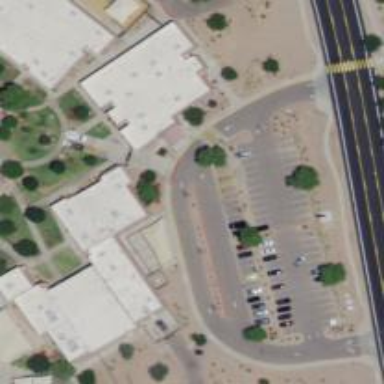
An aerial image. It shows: School building.